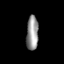
Tissue: prostate
Cell type: B cells
Senescence score: 0.6921
Nuclear area (px): 398
Mean DAPI intensity: 150.779